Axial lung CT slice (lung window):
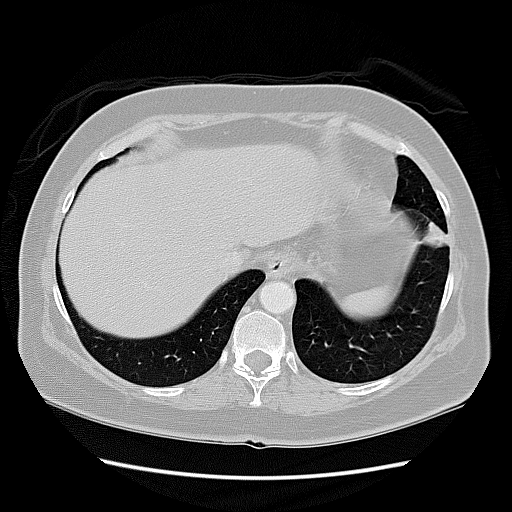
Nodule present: yes
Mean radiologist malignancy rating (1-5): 4.25